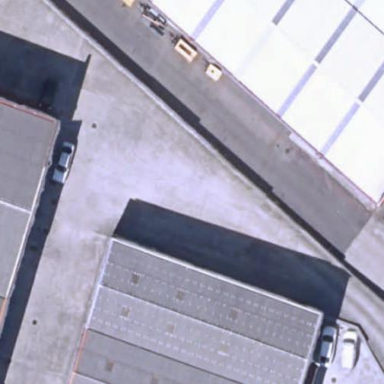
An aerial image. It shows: Industrial building.